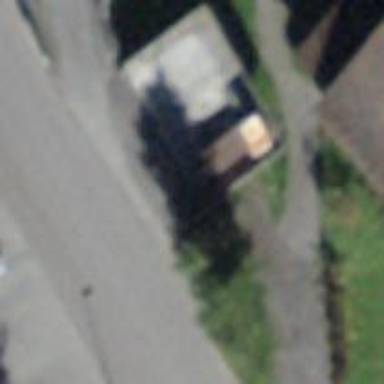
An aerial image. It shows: Garage.